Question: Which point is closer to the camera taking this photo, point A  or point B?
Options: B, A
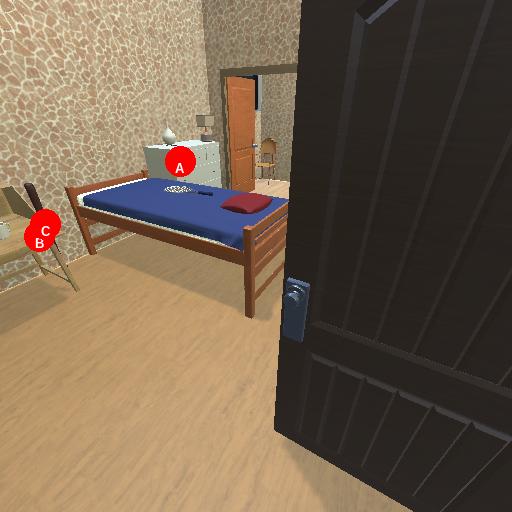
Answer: B